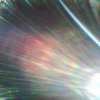
Label: sunburn